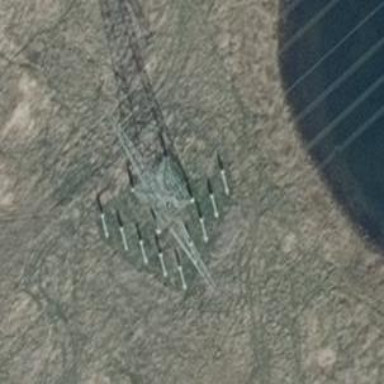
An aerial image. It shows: Power tower.